Field crop: maize
Growth stage: 2
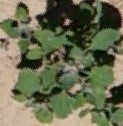
Species: chenopodium